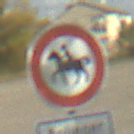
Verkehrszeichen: VerbotReiter
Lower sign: PersonengruppenFrei1
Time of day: MorningAfternoon
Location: Outdoor (RoadRail)
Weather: PartlyCloudy
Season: NotSpecified
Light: Natural